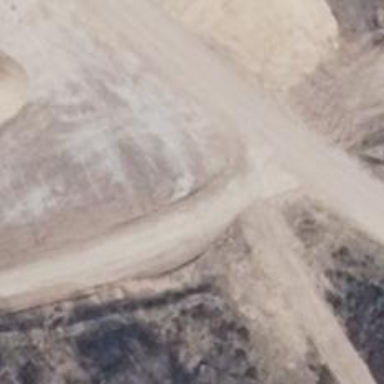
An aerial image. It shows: Sandy track road with grade3 tracktype.